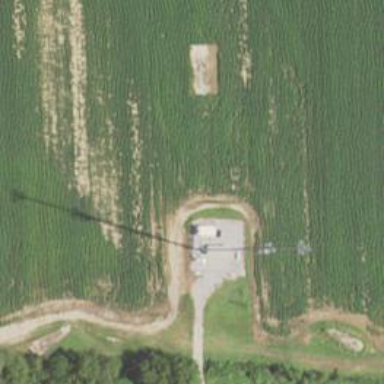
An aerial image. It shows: Communications tower.